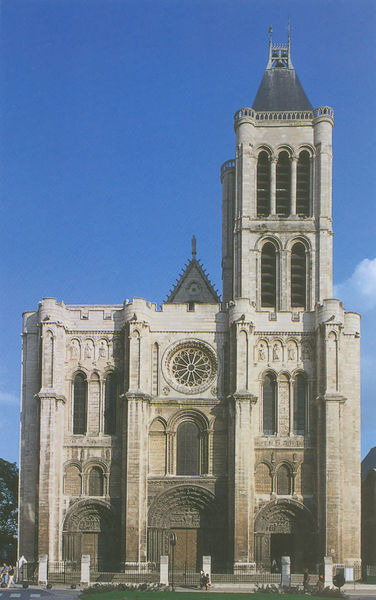
Titel: Abteikirche St. Denis unter Abt Sugar
Standort: St. Denis (EU - F)
Schlagwörter: blau, himmel, weiß, wolken, kirchturm, menschen, fenster, frankreich, glas, grau, pfeiler, straße, tür, gebäude, rasen, wiese, wolke, zaun, spitze, gitter, kirche, personen, gotik, turm, bogen, passanten, platz, tor, zinnen, foto, schild, balustrade, dom, kathedrale, portal, glocke, sandstein, rosette, romanik, rechteckig, tympanon, romanisch, bogenfenster, beschädigt, grabben